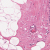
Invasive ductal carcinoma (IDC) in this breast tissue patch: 0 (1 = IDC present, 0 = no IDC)